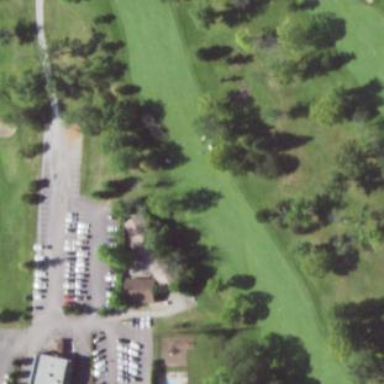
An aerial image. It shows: Scenic golf fairway.